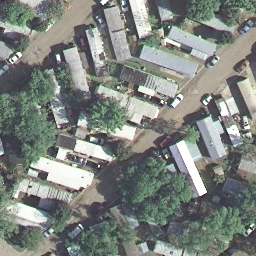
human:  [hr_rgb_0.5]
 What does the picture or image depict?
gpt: mobile home park